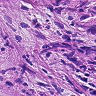
Metastatic tissue present: yes